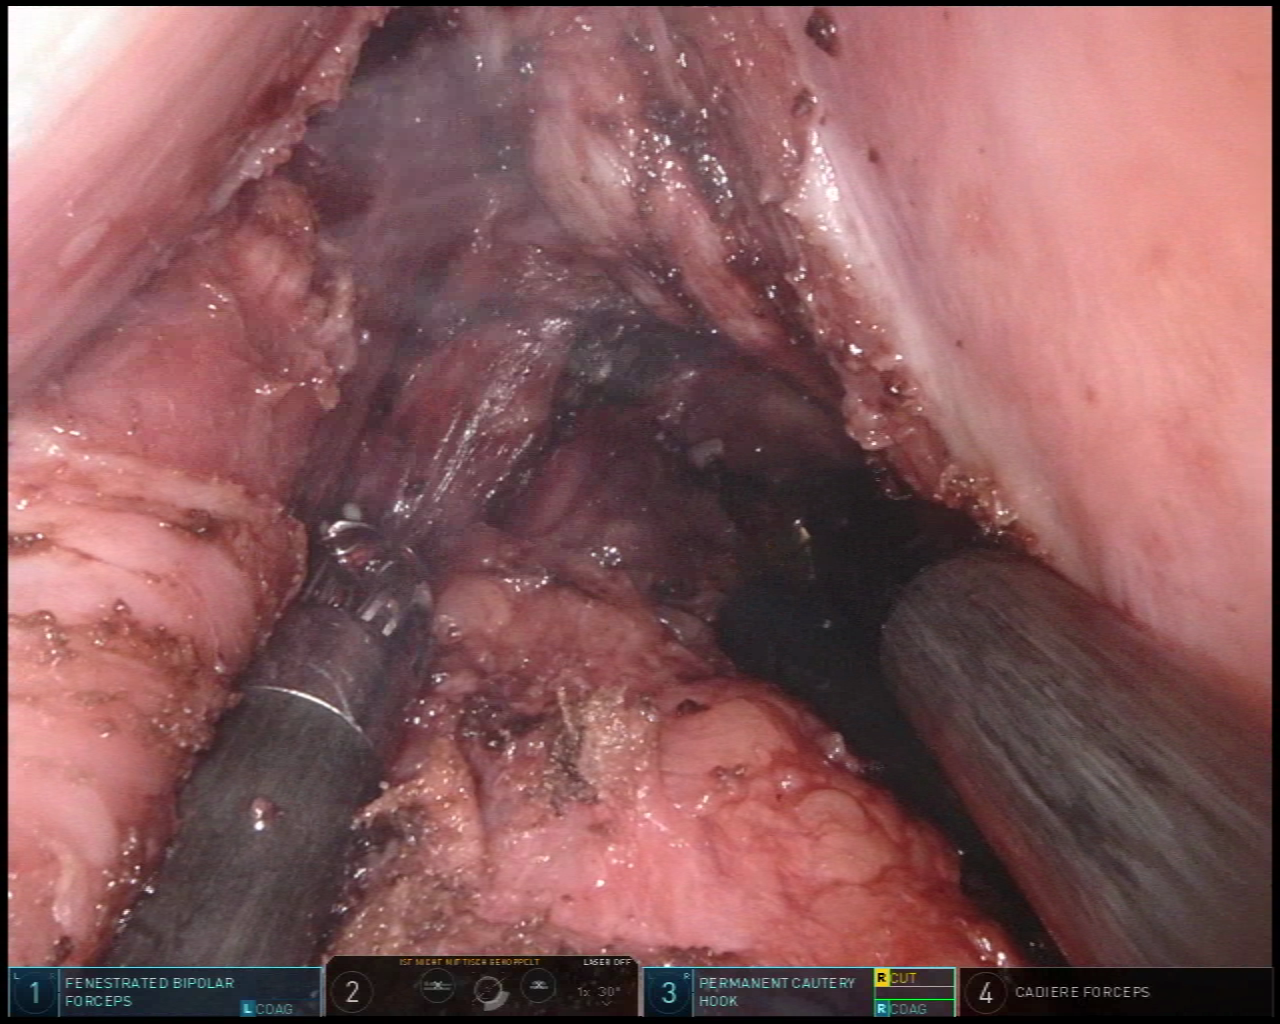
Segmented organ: vesicular_glands
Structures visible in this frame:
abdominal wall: no
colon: no
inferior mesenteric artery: no
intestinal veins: no
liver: no
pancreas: no
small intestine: no
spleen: no
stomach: no
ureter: no
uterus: no
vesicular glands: yes